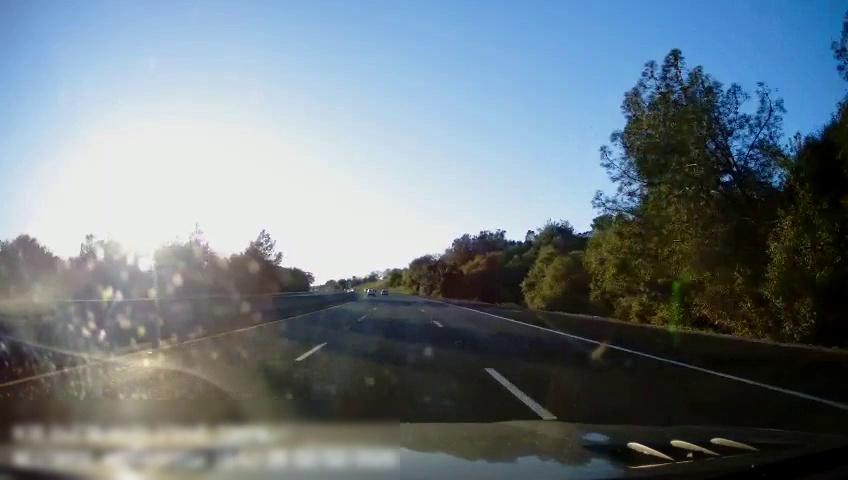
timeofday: Day
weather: Cloudy
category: Drivable Space
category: Vehicles | SUV
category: Lanes | Alternate Lane
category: Lanes | Current Lane
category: Lanes | Current Lane
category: Lanes | Alternate Lane